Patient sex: M
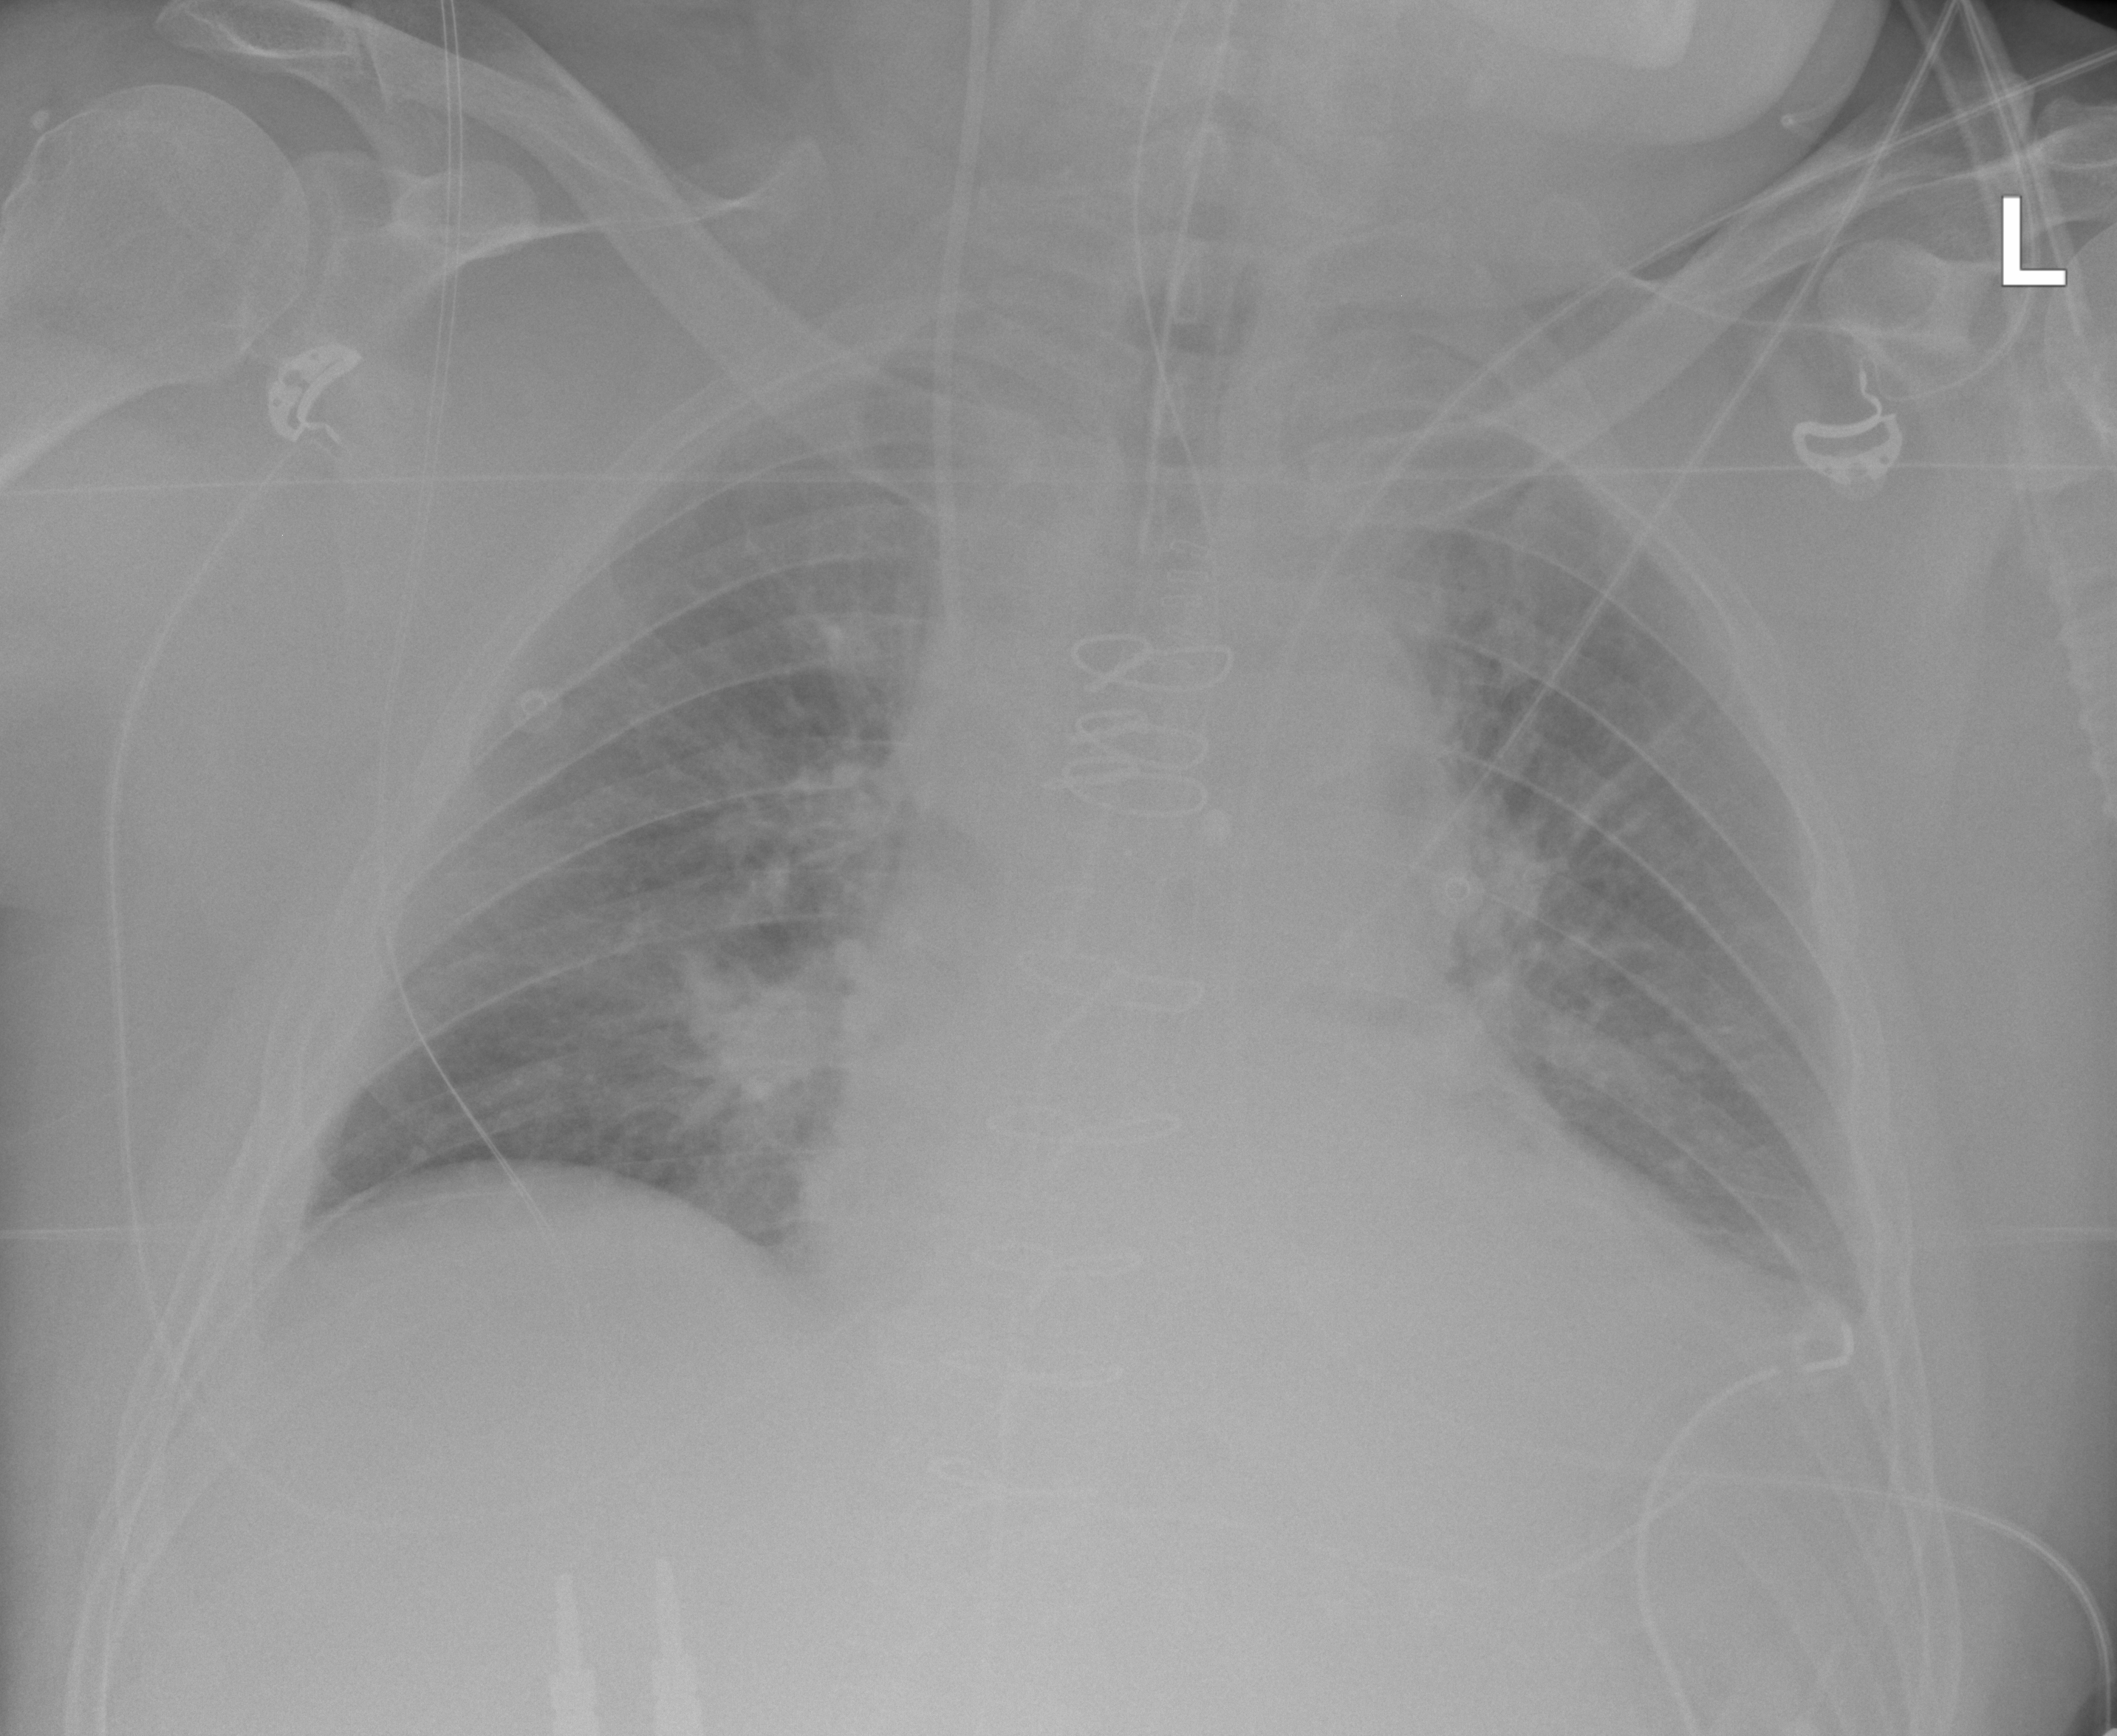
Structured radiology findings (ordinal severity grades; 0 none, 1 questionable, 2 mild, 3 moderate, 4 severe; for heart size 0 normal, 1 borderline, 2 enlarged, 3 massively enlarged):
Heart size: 2
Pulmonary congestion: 2
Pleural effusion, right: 0
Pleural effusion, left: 2
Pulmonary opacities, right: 2
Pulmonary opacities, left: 2
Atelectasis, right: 0
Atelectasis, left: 2